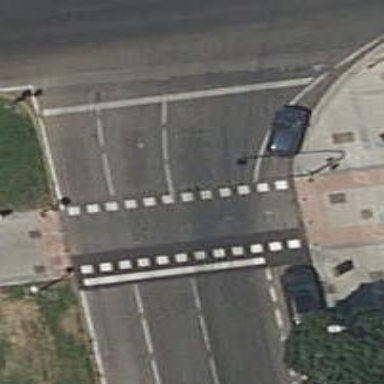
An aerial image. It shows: Asphalt footway with crossing equipped with traffic signals.